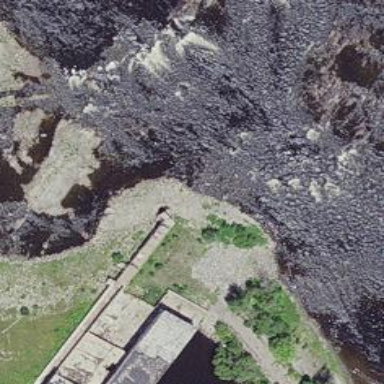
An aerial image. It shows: Dam along waterway.